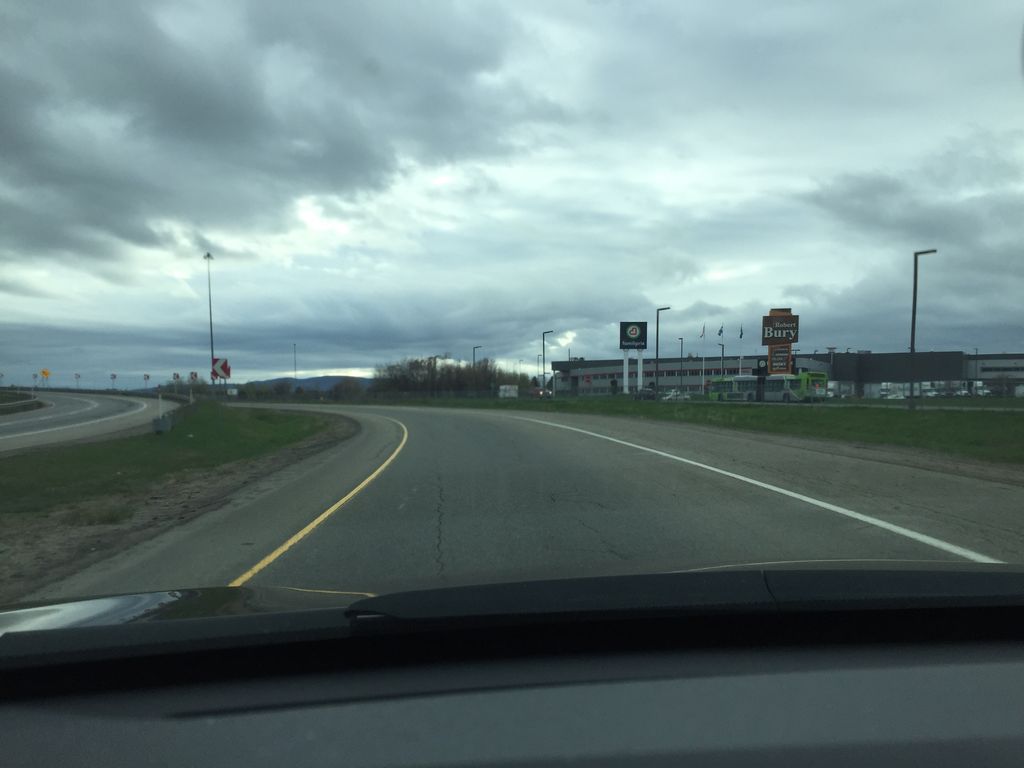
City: quebec_city